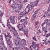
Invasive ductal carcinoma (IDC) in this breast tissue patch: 1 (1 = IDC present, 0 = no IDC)